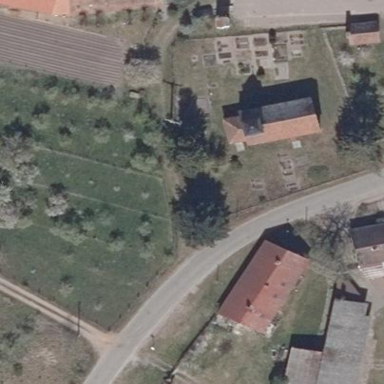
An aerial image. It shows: Cemetery.